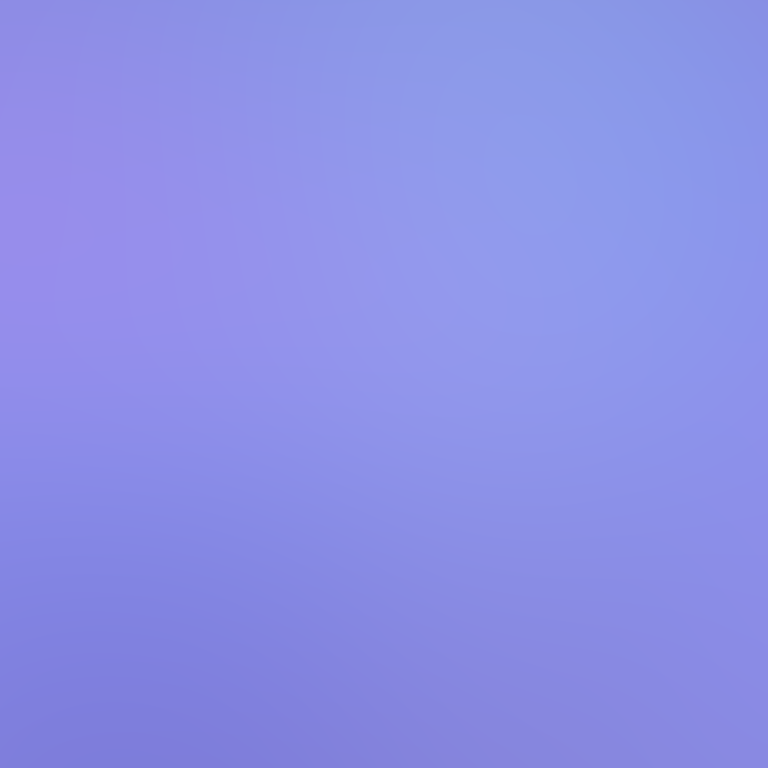
Abstract light effect, smooth gradient from soft lavender to light blue, calm atmosphere, diffuse light, no room, no furniture, no objects.